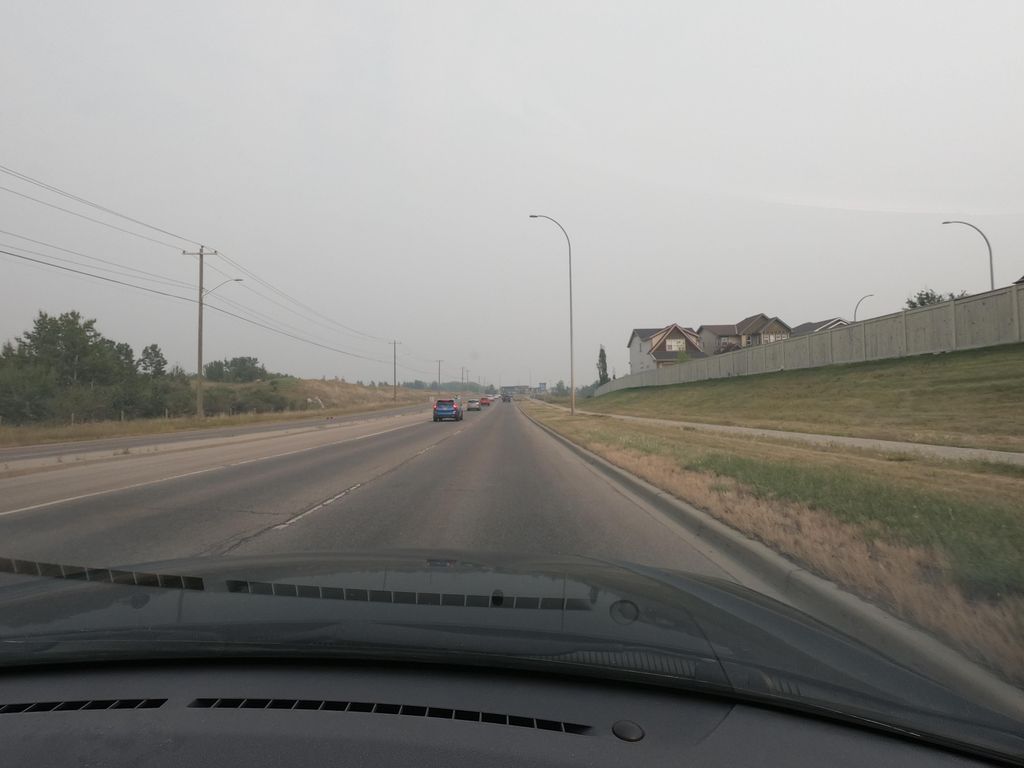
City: calgary